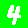
Digit: 4